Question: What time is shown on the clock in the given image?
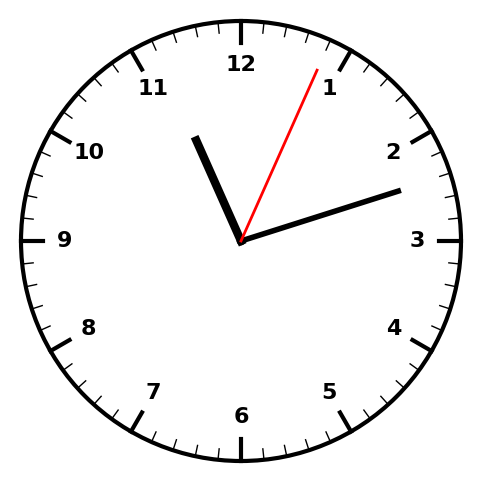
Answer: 11:12:04